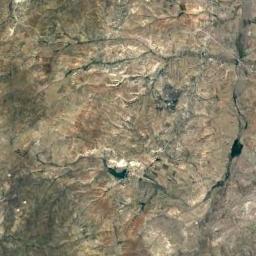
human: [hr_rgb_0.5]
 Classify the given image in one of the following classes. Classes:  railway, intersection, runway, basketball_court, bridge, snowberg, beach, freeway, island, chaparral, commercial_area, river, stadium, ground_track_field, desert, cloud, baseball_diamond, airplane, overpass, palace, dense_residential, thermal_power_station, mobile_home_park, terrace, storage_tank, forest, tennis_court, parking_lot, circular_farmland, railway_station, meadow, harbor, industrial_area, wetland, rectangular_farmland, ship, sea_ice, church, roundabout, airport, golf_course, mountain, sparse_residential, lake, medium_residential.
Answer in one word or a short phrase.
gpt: mountain